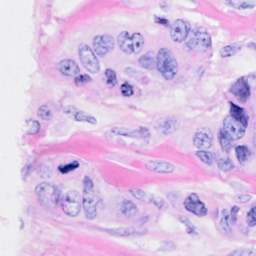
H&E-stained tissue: Breast